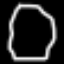
Label: octagon